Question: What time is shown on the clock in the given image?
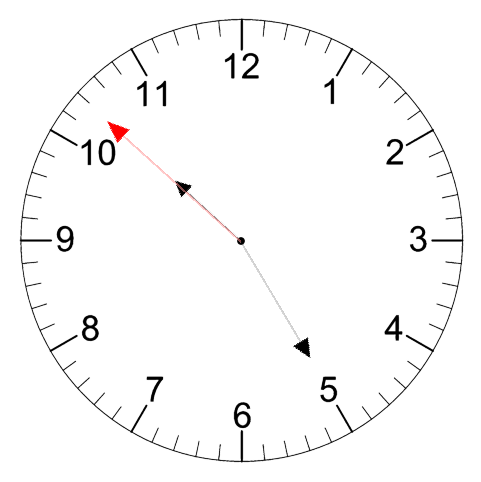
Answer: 10:24:52